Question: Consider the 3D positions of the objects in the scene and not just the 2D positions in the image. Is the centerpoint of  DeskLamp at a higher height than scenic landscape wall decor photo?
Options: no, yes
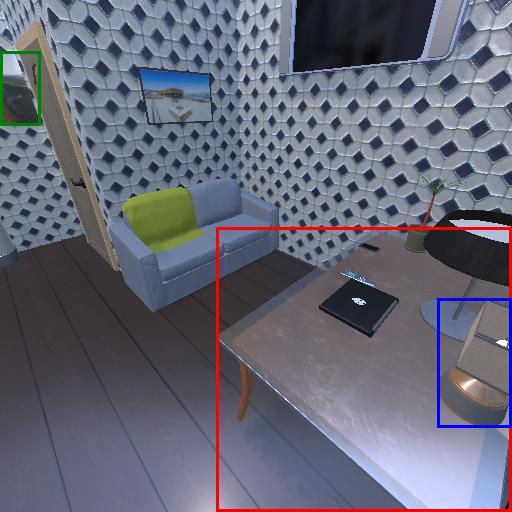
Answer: no